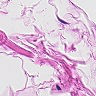
Metastatic tissue present: no